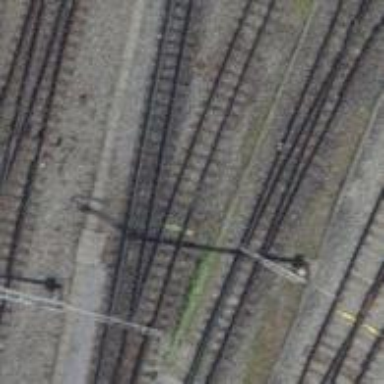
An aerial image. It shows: Tunnel with two tracks.